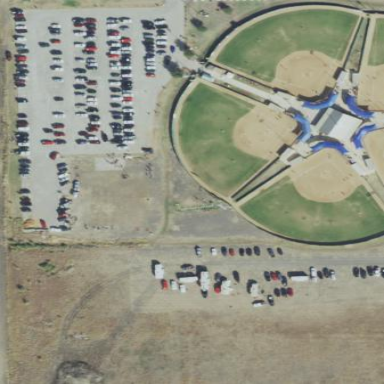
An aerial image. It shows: Softball pitch for baseball.